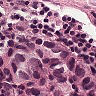
Metastatic tissue present: yes